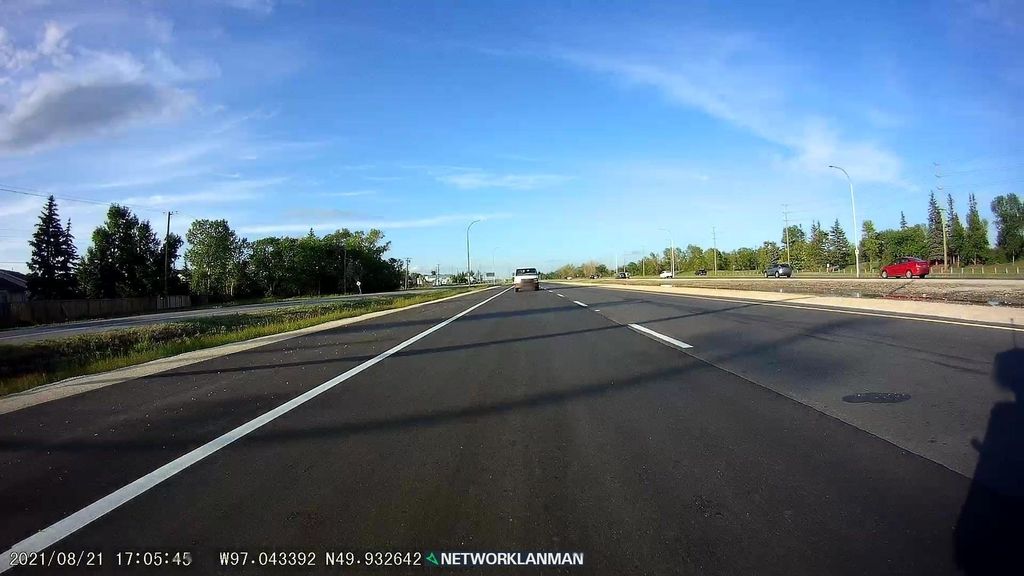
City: winnipeg